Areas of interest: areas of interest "Beijing Babaoshan Funeral Home"
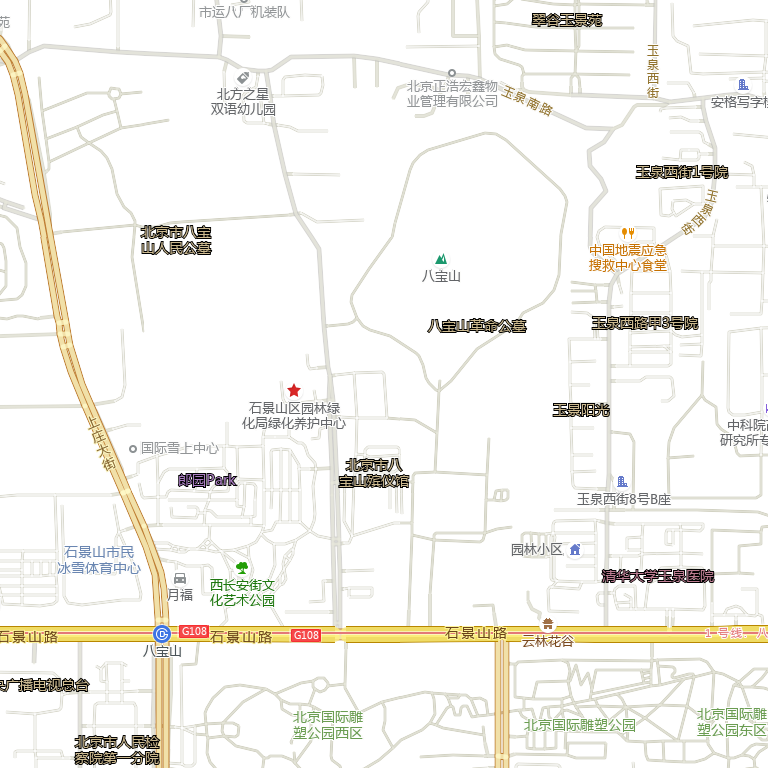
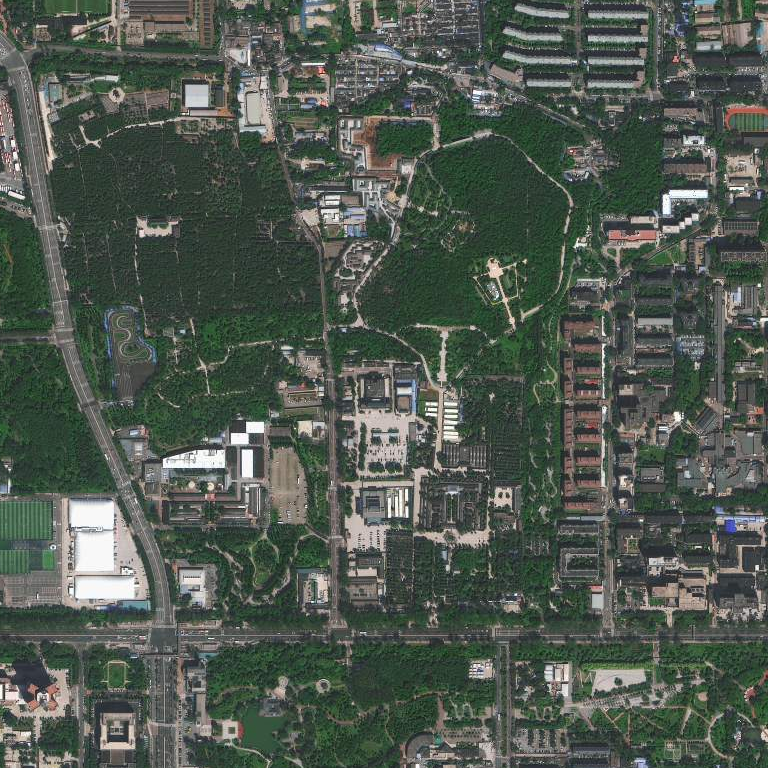